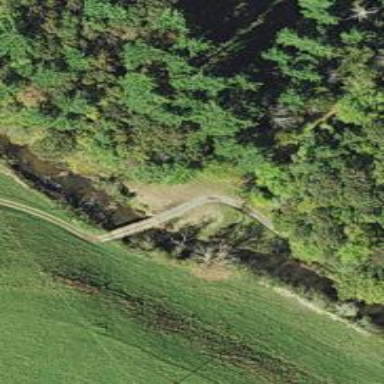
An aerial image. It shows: Culvert tunnel.